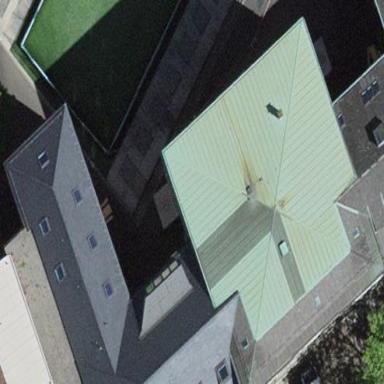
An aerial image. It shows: School building.